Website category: book
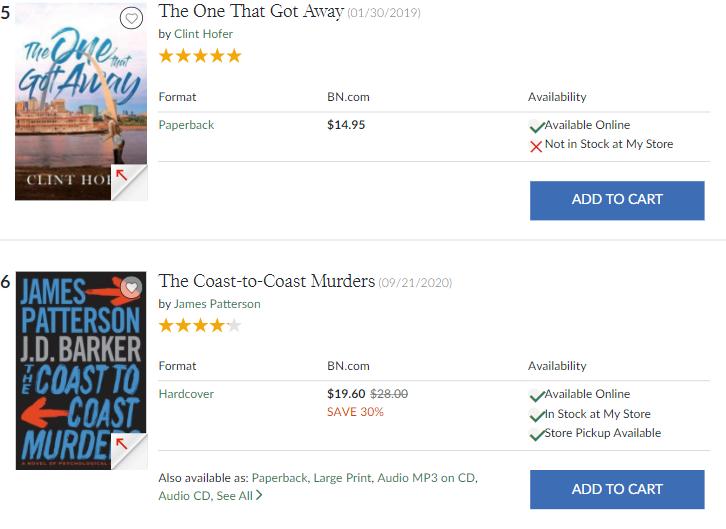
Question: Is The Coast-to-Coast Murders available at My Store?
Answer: yes

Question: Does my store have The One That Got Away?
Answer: no

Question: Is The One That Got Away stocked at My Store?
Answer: no

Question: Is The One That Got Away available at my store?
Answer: no

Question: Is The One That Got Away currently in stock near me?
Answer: no

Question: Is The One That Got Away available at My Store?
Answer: no

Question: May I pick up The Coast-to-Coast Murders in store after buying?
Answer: yes

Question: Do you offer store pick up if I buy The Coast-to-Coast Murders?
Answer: yes

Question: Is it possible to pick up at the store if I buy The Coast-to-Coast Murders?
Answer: yes

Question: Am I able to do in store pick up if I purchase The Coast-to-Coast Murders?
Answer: yes

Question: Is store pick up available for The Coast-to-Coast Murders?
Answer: yes

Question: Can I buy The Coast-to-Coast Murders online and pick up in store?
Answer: yes

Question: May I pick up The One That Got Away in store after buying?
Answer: no

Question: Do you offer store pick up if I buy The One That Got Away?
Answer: no

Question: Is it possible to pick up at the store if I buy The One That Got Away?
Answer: no

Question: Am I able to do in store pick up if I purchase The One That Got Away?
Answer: no

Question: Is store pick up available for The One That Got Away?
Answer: no

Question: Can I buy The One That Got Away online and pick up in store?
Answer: no